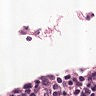
Metastatic tissue present: no